Question: I copied a folder with all my website in a ubuntu server, I configured apache with the route of the folder, I restarted the service and all but I don't get anything more than a page that seems like an error
[
<URL>
<URL>
actually i'm using 7.2.24 php version, and i was using 7.0.33, does that influence in something? also ubuntu version?
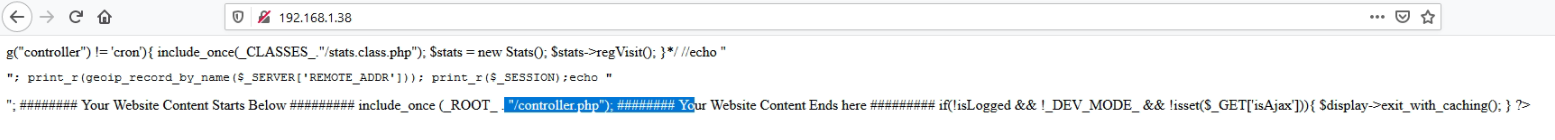
Answer: Try changing your opening tag from '<?' to '<?php';